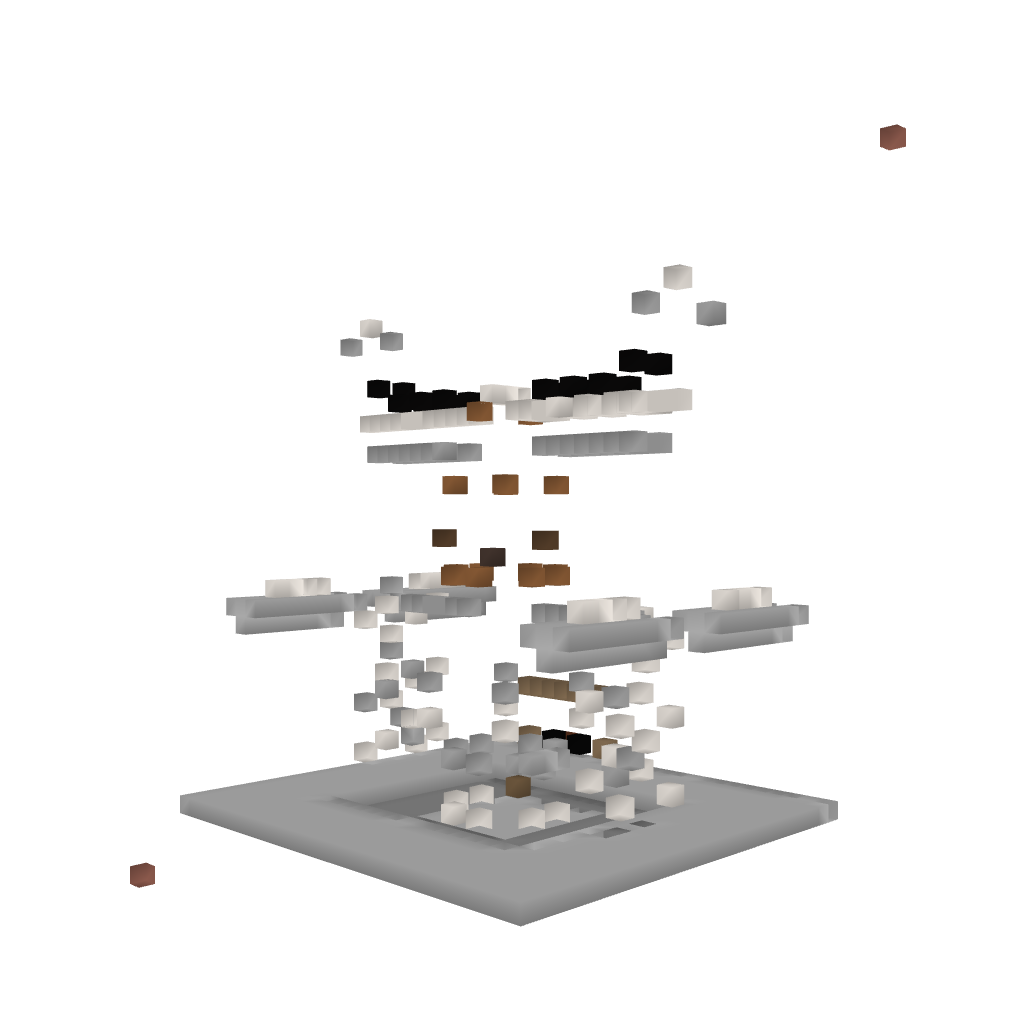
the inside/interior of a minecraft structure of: A Majestic Tower